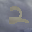
Label: 2